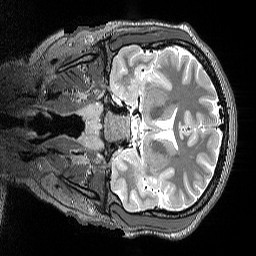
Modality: T2w
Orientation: coronal
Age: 23
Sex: female
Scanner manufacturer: siemens
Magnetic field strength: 3 T
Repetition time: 3.2 s
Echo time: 0.564 s